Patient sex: M
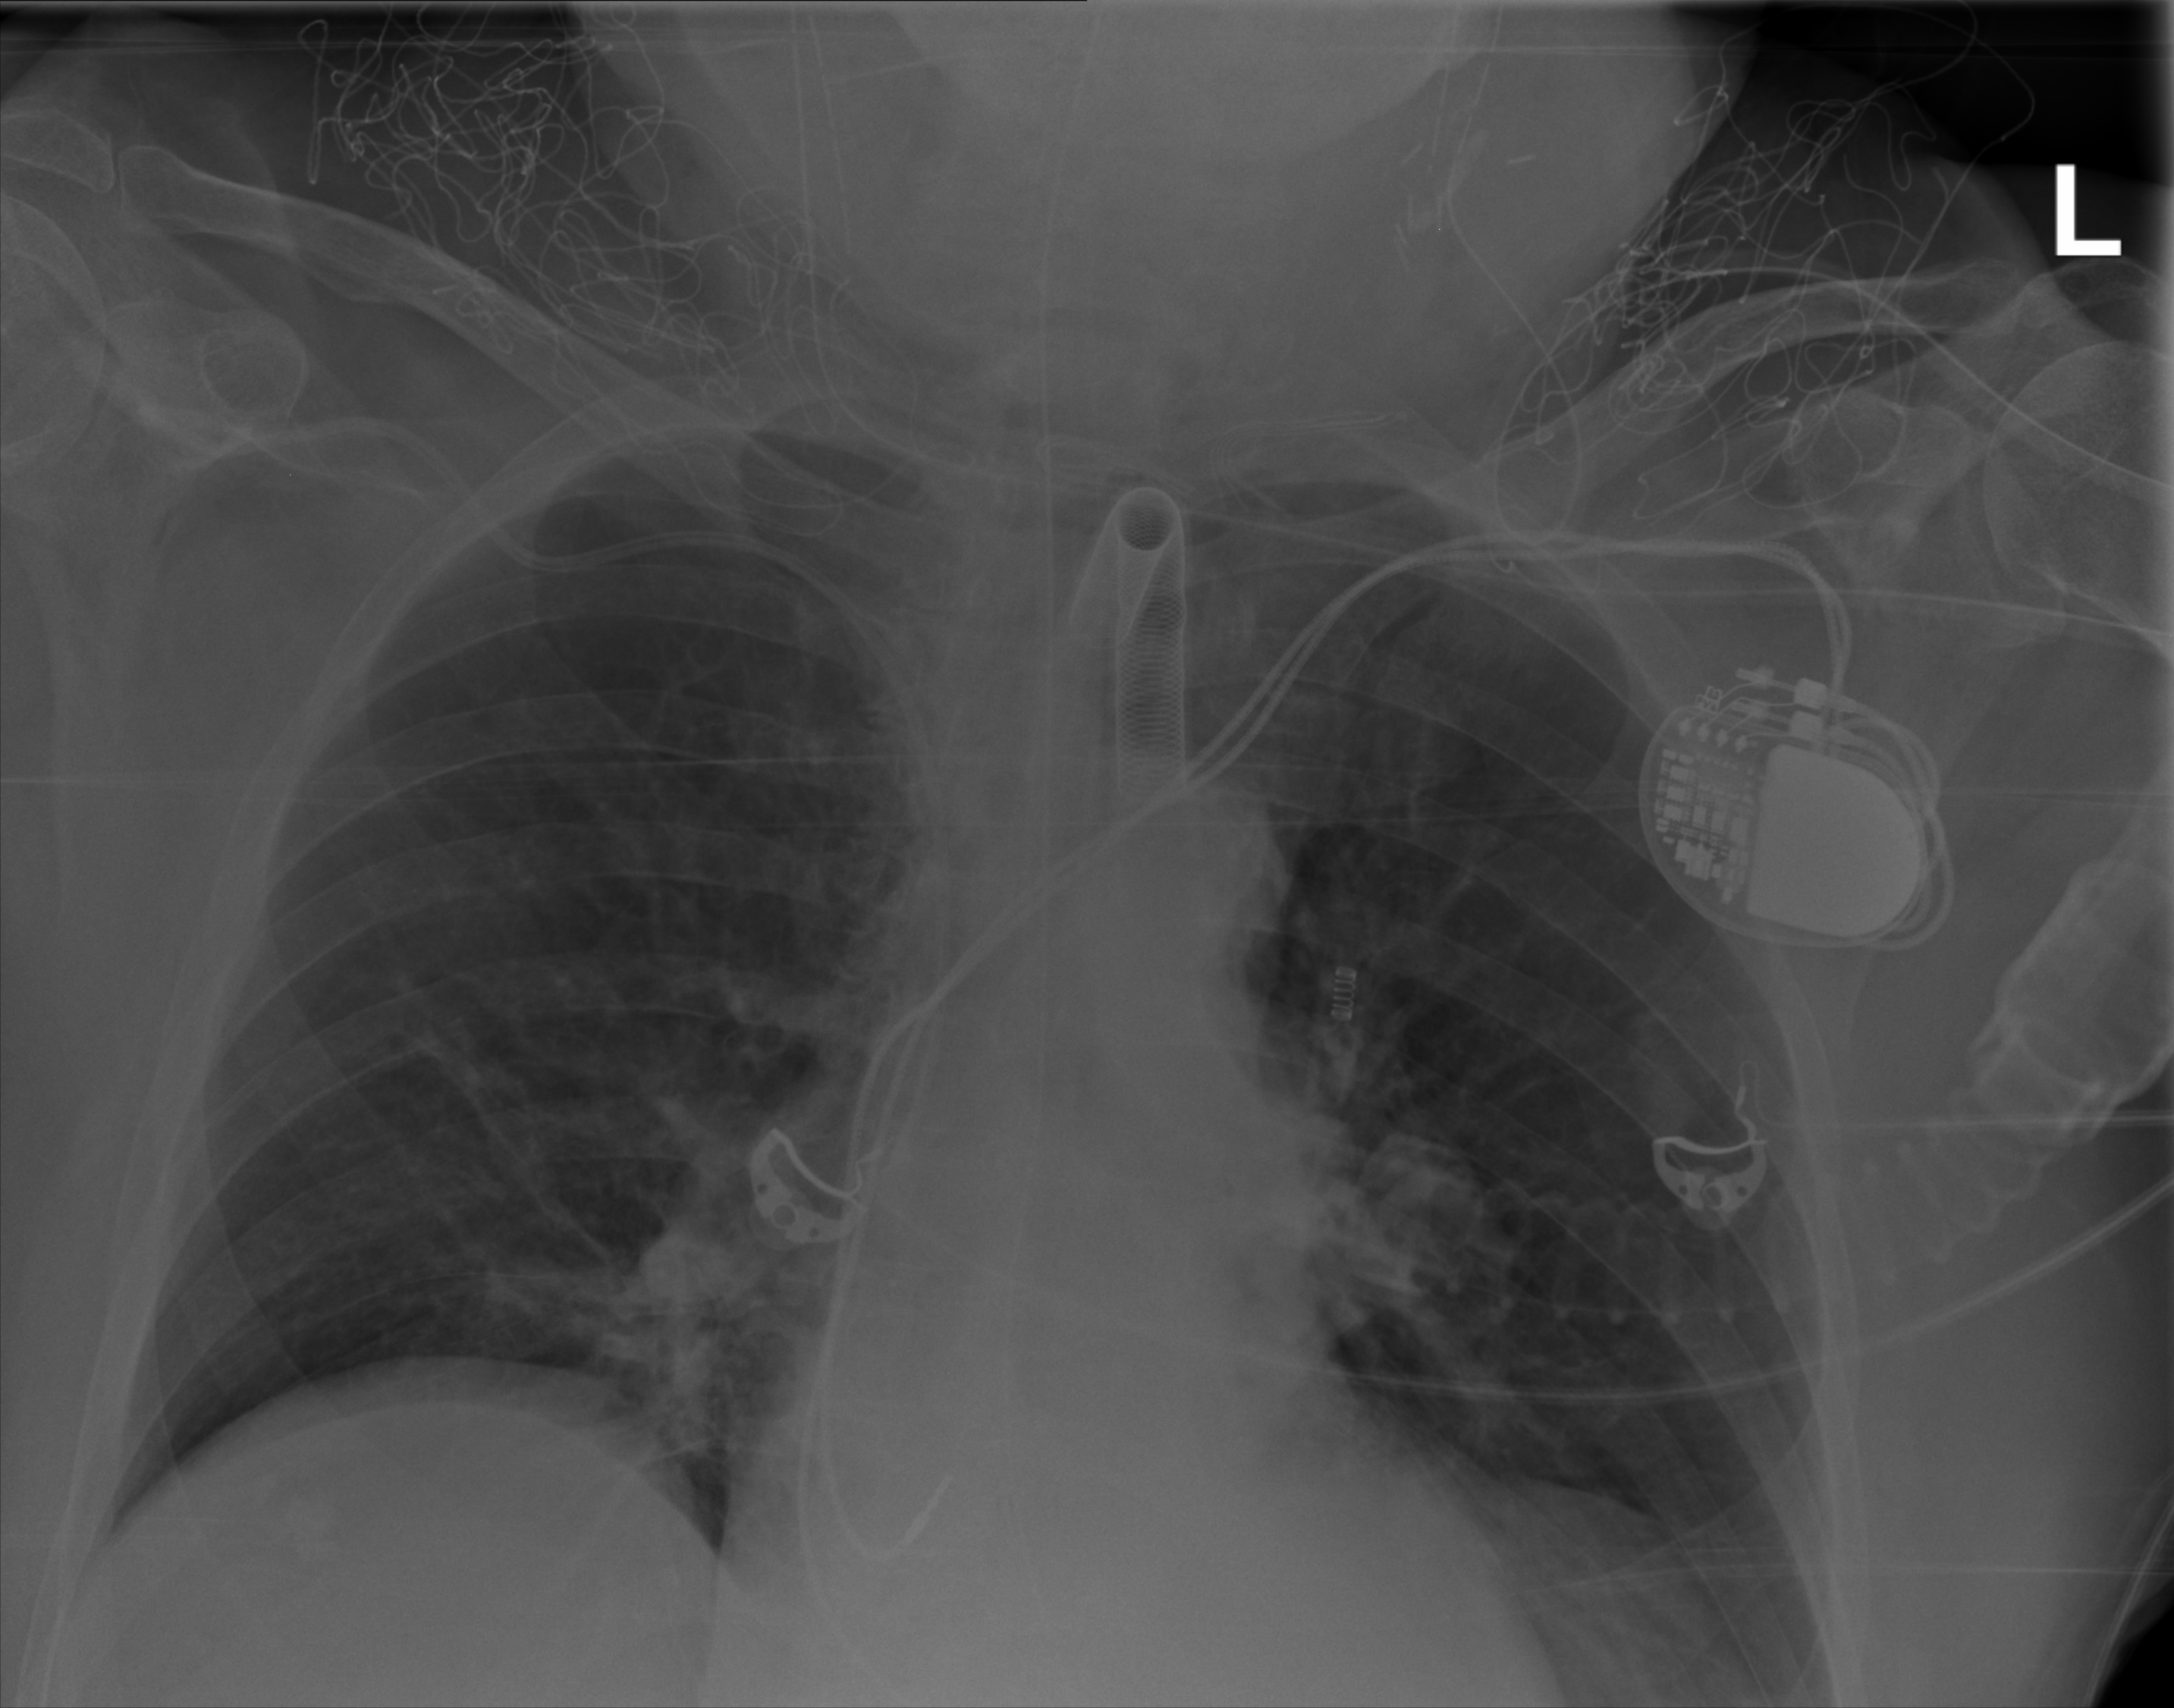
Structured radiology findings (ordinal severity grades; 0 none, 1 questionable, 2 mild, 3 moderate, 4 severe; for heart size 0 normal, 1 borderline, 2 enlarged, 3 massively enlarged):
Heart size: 0
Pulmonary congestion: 0
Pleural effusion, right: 0
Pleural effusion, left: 0
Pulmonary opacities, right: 0
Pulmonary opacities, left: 0
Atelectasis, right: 2
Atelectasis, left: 2